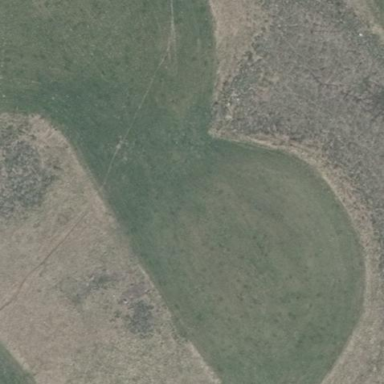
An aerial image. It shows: Beautiful meadow.